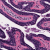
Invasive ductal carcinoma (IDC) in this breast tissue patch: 0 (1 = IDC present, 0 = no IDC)